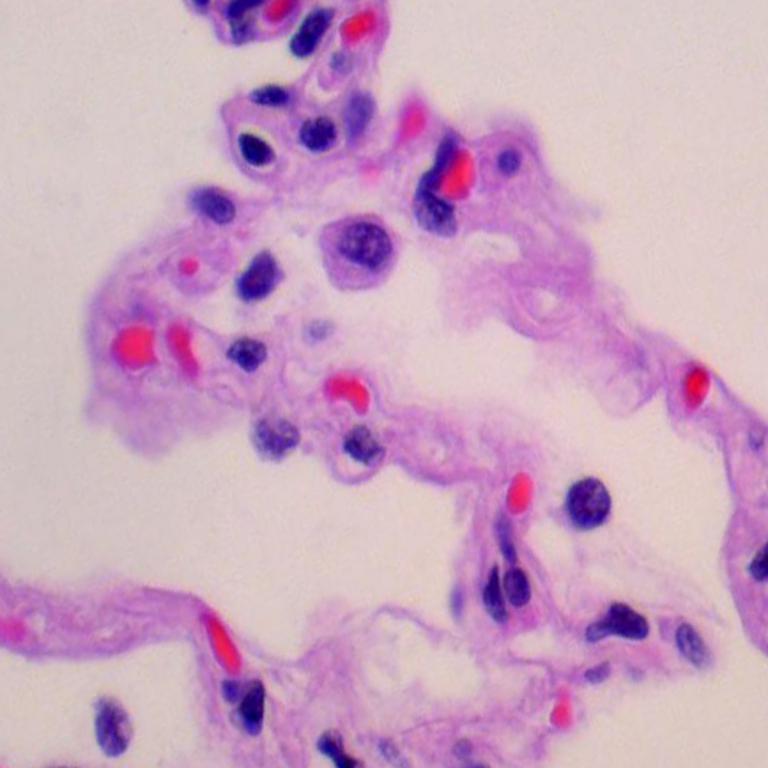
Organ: lung
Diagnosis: benign